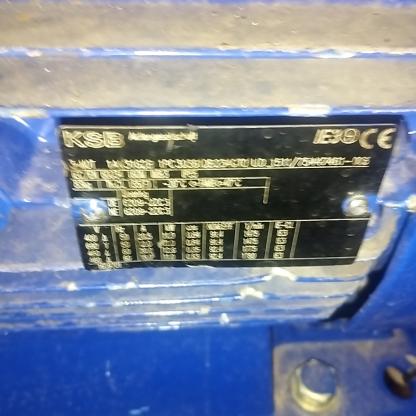
Klasa: tabliczka-znamionowa